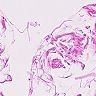
Metastatic tissue present: no